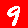
Digit: 9